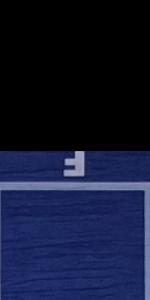
Label: Empty